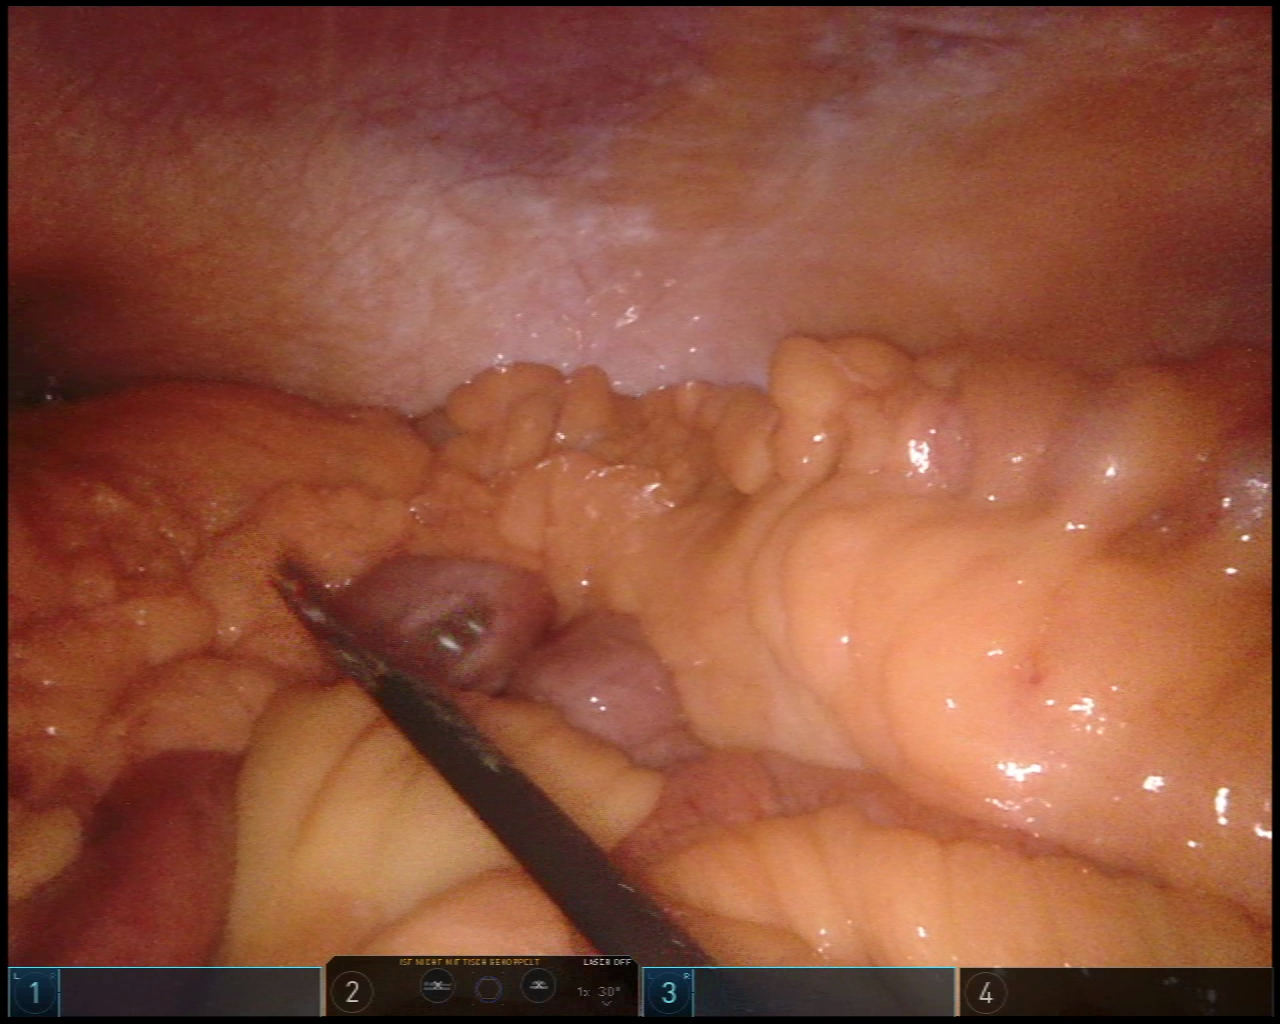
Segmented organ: abdominal_wall
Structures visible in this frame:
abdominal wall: yes
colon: yes
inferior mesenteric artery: no
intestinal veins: no
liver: no
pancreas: no
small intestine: yes
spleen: no
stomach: no
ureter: no
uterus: no
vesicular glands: no